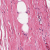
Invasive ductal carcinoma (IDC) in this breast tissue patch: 0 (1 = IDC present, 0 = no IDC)